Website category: book
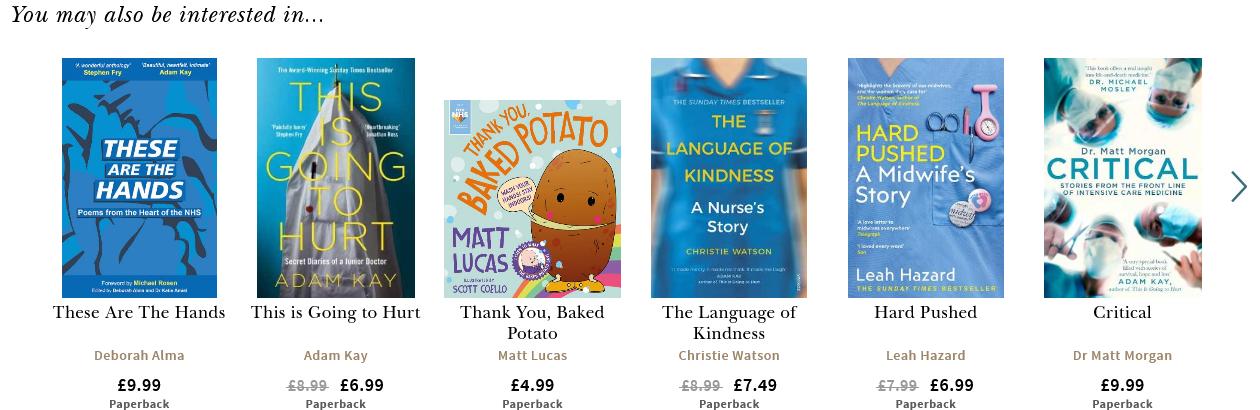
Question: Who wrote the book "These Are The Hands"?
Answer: Deborah Alma

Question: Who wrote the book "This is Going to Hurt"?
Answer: Adam Kay

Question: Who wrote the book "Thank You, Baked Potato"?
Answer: Matt Lucas

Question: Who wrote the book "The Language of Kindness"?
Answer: Christie Watson

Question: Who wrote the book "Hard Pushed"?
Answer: Leah Hazard

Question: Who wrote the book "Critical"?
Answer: Dr Matt Morgan

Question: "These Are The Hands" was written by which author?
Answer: Deborah Alma

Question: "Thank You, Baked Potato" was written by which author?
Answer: Matt Lucas

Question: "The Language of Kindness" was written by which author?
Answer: Christie Watson

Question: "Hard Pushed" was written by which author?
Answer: Leah Hazard

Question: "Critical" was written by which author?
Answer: Dr Matt Morgan

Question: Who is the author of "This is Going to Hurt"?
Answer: Adam Kay

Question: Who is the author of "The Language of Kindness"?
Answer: Christie Watson

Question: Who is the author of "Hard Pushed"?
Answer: Leah Hazard

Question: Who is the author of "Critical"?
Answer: Dr Matt Morgan

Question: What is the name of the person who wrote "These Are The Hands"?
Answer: Deborah Alma

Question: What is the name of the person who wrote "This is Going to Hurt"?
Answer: Adam Kay

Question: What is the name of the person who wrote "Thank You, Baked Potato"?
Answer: Matt Lucas

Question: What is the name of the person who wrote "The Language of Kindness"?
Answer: Christie Watson

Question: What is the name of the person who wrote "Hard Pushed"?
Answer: Leah Hazard

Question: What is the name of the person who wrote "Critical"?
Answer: Dr Matt Morgan

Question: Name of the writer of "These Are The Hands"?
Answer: Deborah Alma

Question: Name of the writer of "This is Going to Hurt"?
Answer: Adam Kay

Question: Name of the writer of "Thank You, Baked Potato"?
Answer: Matt Lucas

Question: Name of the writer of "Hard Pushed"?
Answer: Leah Hazard

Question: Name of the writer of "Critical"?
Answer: Dr Matt Morgan

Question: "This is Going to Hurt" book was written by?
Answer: Adam Kay

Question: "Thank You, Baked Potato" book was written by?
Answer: Matt Lucas

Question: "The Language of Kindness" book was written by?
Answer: Christie Watson

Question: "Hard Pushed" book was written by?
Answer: Leah Hazard

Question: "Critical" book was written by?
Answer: Dr Matt Morgan

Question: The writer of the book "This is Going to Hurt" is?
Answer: Adam Kay

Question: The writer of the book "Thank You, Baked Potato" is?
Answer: Matt Lucas

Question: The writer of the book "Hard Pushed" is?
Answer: Leah Hazard

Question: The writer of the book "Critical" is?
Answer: Dr Matt Morgan

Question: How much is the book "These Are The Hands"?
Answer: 9.99

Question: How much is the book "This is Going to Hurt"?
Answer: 6.99

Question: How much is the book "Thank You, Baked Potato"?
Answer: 4.99

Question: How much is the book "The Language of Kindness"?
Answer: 7.49

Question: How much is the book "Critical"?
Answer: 9.99

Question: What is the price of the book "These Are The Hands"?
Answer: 9.99

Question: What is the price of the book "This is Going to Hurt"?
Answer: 6.99

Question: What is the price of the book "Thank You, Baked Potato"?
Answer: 4.99

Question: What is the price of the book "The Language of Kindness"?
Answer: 7.49

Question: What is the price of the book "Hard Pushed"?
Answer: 6.99

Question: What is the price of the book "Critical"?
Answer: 9.99

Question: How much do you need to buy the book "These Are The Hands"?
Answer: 9.99

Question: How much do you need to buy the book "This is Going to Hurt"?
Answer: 6.99

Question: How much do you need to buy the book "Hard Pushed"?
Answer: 6.99

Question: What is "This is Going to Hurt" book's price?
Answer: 6.99

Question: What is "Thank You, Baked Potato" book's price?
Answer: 4.99

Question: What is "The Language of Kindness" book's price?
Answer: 7.49

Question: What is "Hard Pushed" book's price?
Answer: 6.99

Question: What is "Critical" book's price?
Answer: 9.99

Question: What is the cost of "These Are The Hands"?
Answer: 9.99

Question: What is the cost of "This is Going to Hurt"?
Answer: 6.99

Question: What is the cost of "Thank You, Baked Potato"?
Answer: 4.99

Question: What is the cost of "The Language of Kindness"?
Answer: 7.49

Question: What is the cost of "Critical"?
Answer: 9.99

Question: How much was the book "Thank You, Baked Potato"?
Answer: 4.99

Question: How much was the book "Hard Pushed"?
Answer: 6.99

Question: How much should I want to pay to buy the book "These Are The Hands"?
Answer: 9.99

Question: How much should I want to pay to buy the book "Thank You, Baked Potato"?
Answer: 4.99

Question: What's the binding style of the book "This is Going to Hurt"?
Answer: Paperback